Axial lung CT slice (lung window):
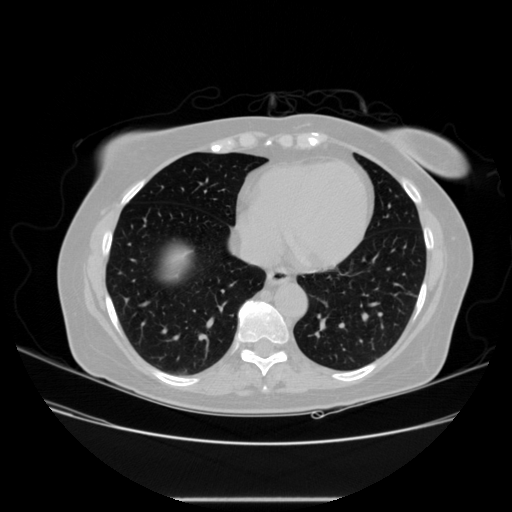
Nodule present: no